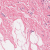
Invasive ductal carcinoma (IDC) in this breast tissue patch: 0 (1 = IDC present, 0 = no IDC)